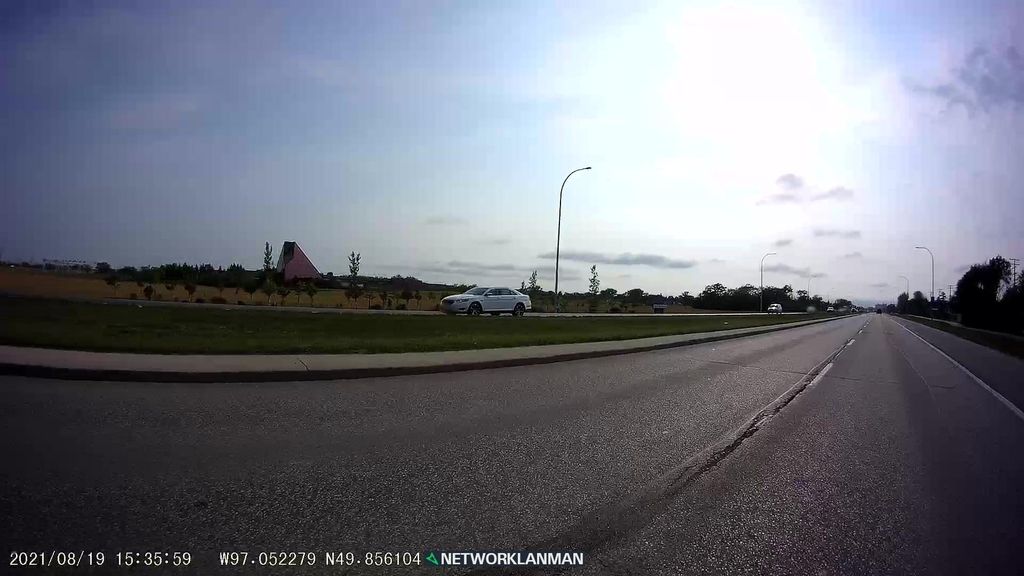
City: winnipeg